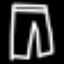
Label: pants